Question: I am facing an issue in iphone related to my mobile website that has been developed in asp.net 3.5
referring to screenshot of Cart area:

while viewing same grid inside desktop browser it shows scroll but in iPhone in does not and rest of area gets disappeared.
Gridview Code:
'''
<div class="tabularDataContainer">
<table width="100%" border="0" align="center" cellpadding="0" cellspacing="0" class="tabularData">
<tr class="tableH">
<td width="39%" align="left" valign="top" class="tableH tableHL"><p>Workshop Name</p></td>
<td align="left" valign="top" width="1%"class="tableHD">&nbsp;</td>
<td width="19%" align="left" valign="top" class="tableH"><p>Date</p></td>
<td align="left" valign="top" width="1%"class="tableHD">&nbsp;</td>
<td width="19%" align="left" valign="top" class="tableH"><p>Attendee Name </p> </td>
<td align="left" valign="top" width="1%"class="tableHD">&nbsp;</td>
<td width="10%" align="left" valign="top" class="tableH"><p>City</p></td>
<td align="left" valign="top" width="1%"class="tableHD">&nbsp;</td>
<td width="10%" align="center" valign="top" class="tableH tableHR"><p>Amount</p></td>
</tr>
</table>
<asp:GridView ID="grdCart" runat="server" AutoGenerateColumns="false" EmptyDataText="<br /> &nbsp;The Cart is Empty" ShowHeader="false" ShowFooter="false" GridLines="None" Width="100%" OnSelectedIndexChanging ="GrdCartRowCommand" OnRowDataBound="grdCartDatabound" DataKeyNames="wName,Date, sdat, endt, wDates, AttendeeName" >
<Columns >
<asp:TemplateField>
<ItemTemplate >
<div style="width:100%; height:60px;">
<div style="position:relative; width:100%;">
<div style="position:absolute; top:0px; width:100%;" id="Container" runat="server" >
<table width="100%" border="0" align="center" cellpadding="0" cellspacing="0" class="tabularDataRounded" >
<tr class="cartD">
<td width="39%" align="left" valign="top">
<table width="100%">
<tr>
<td align="left" valign="middle" width="5%" style="border-bottom:none;" class="cartcross"><p><asp:LinkButton id="lb_DeleteItem" runat="server" CommandName="Select" ><img src="images/delete.png" alt="Delete" class="del" width="100%" height="100%"></asp:LinkButton ></p></td>
<td align="left" valign="middle" width="95%" style="border-bottom:none;"><p><asp:DropdownList ID="ddl_wshops" runat="server" DataTextField="wName" cssclass="cartddl" style="display:block;" OnSelectedIndexChanged="ddl_AddNewWorkShop_SelectedIndexChanged" AutoPostBack="true" >
</asp:DropdownList></p></td>
</tr>
</table> </td>
<td align="left" valign="middle" width="1%" ></td>
<td width="19%" align="left" valign="middle" ><p><asp:DropdownList ID="ddl_wdat" runat="server" cssclass="cartddldat" AutoPostBack="true" OnSelectedIndexChanged="ChangeDateInItem" >
</asp:DropdownList></p></td>
<td align="left" valign="middle" width="1%">&nbsp;</td>
<td width="19%" align="left" valign="middle" ><p><asp:DropdownList ID="listbox_wAttendee" runat="server" cssclass="cartddldat" AutoPostBack="true" OnSelectedIndexChanged="ddlChangeAttendeeInItem" >
</asp:DropdownList> </p></td>
<td align="left" valign="middle" width="1%">&nbsp;</td>
<td width="10%" align="left" valign="middle" ><p><%#Eval("City")%></p></td>
<td align="left" valign="middle" width="1%">&nbsp;</td>
<td width="10%" align="right" valign="middle" style="padding-right:15px"><p>$<%#Eval("Amount")%></p></td>
</tr>
</table>
<div>
'''
any one guide me how to resolve this issue?
thanks in advance.
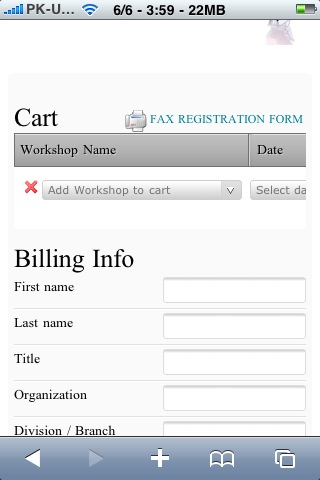
Answer: I have ended up this issue just using
"overflow:scroll" property on gridview container, i searched alot this problem but i found nothing.
using above property iPhone allows you to scroll horizontally with two finger left or right ward, but in android or other phones nothing happens with two fingers LOL.